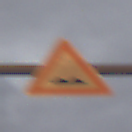
Verkehrszeichen: UnebeneFahrbahn
Umgebung: Outdoor, Suburban
Tageszeit: Midday
Wetter: Overcast
Licht: Natural
Jahreszeit: NotSpecified
Kontrast: LowContrast